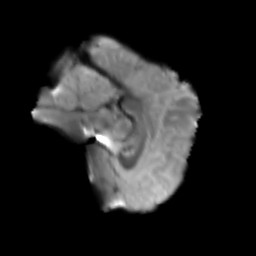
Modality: T2w
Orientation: sagittal
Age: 25
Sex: female
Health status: healthy
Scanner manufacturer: siemens
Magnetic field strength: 3 T
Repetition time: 3.6 s
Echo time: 0.092 s